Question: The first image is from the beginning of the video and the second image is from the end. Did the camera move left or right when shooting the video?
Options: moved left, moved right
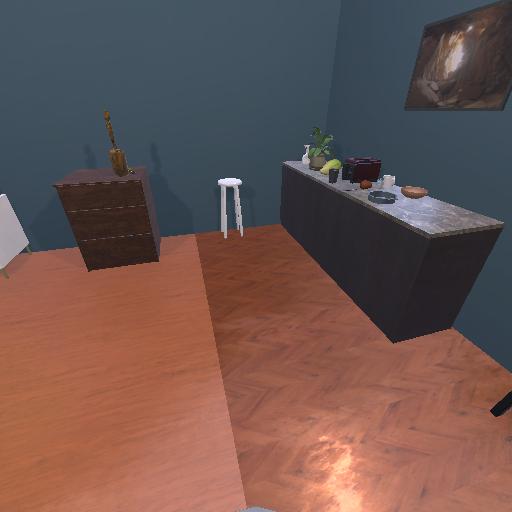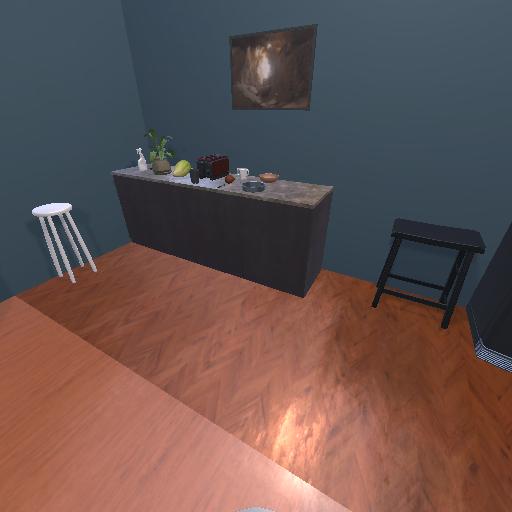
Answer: moved left